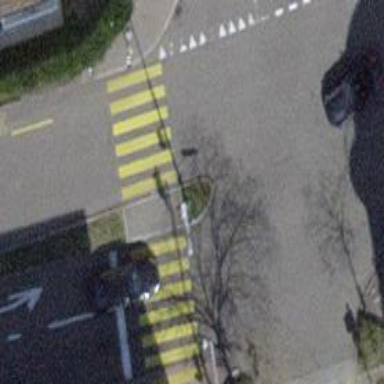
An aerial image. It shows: Marked crossing on footway.